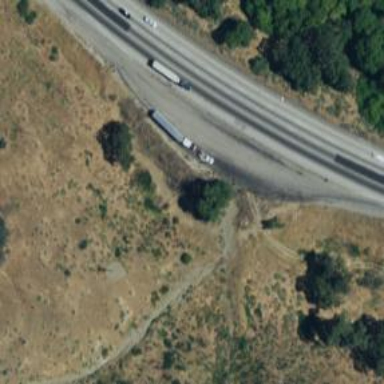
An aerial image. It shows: Rest area on the road.